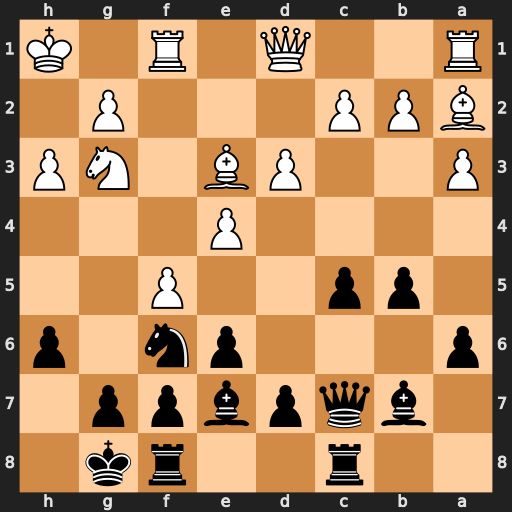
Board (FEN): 2r2rk1/1bqpbpp1/p3pn1p/1pp2P2/4P3/P2PB1NP/BPP3P1/R2Q1R1K
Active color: b
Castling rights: -
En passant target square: -
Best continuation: Qxg3 Bf4 Qh4